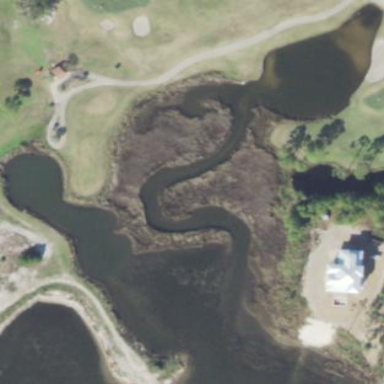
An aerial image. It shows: Scenic view of water hazard on golf course. The natural water feature adds beauty to the landscape.